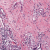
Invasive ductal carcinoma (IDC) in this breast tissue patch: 0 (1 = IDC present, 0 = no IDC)